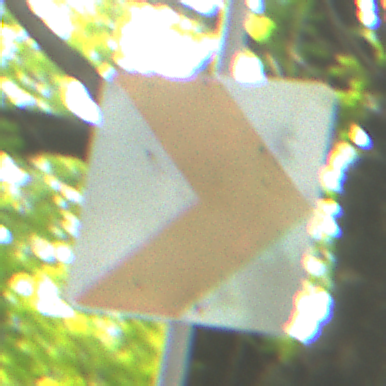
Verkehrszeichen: RichtungstafelnInKurvenKleinLinks
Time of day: MorningAfternoon
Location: Outdoor (RoadRail)
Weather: Clear
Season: NotSpecified
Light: Natural